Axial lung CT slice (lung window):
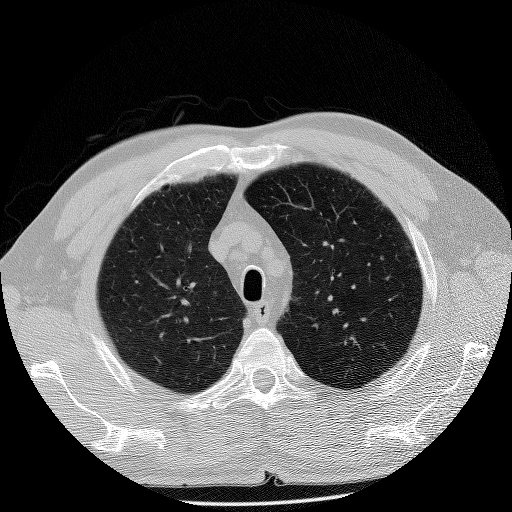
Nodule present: no